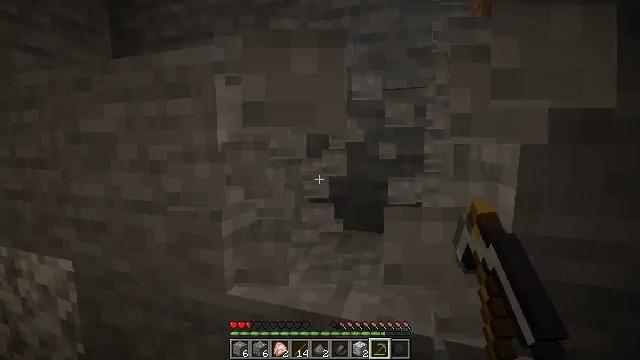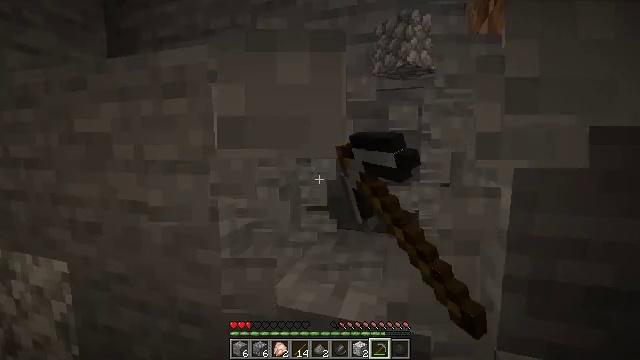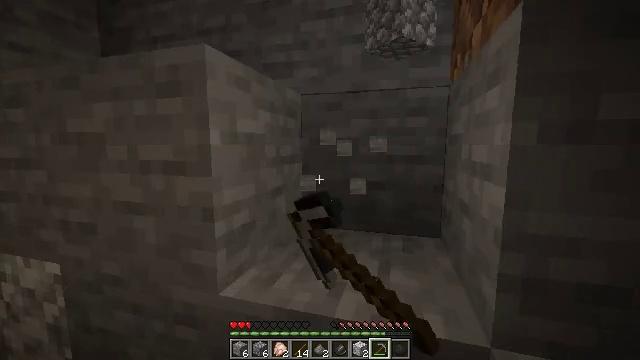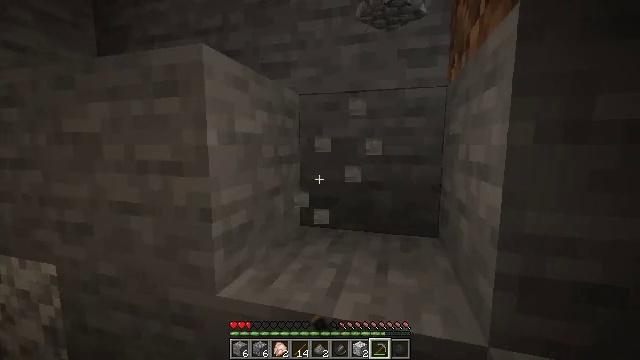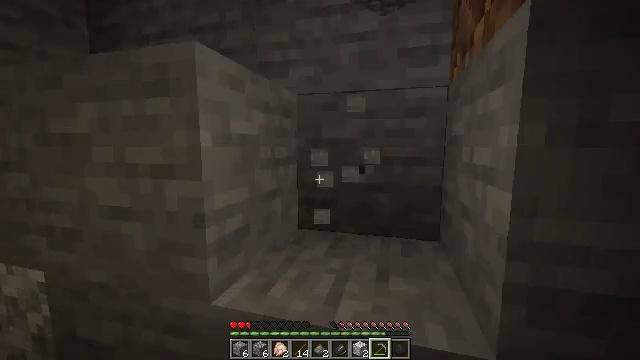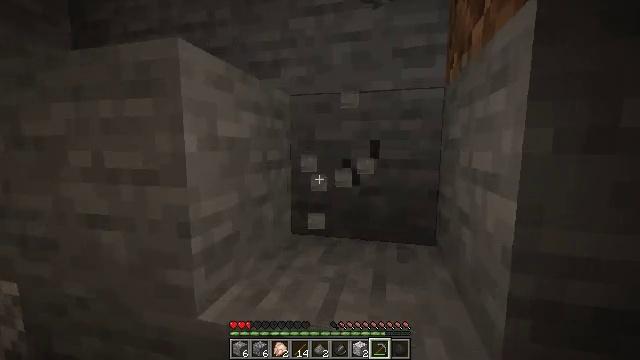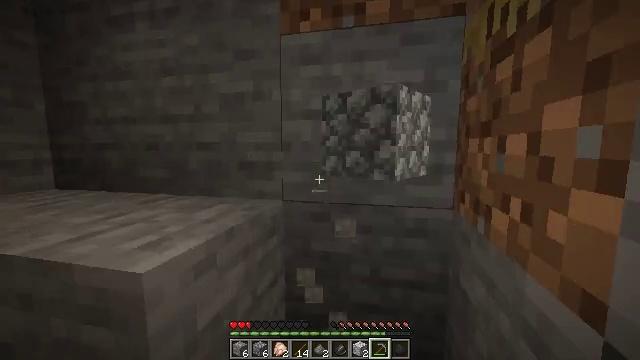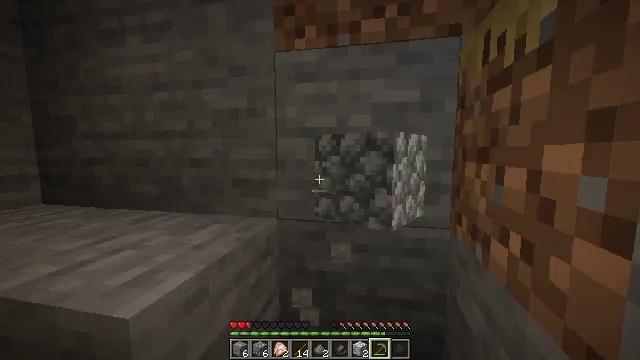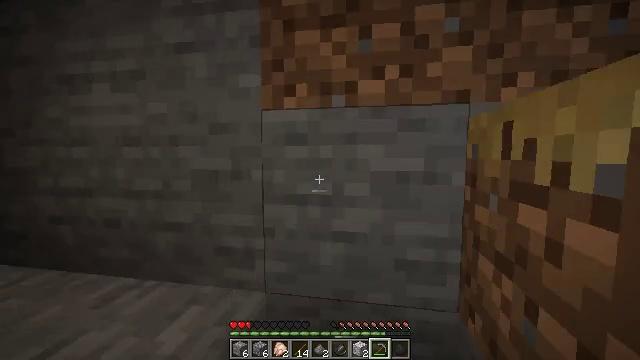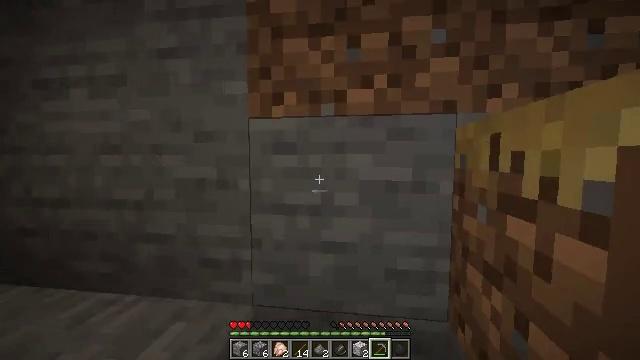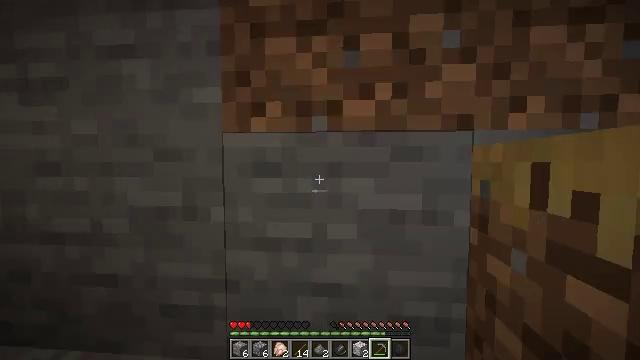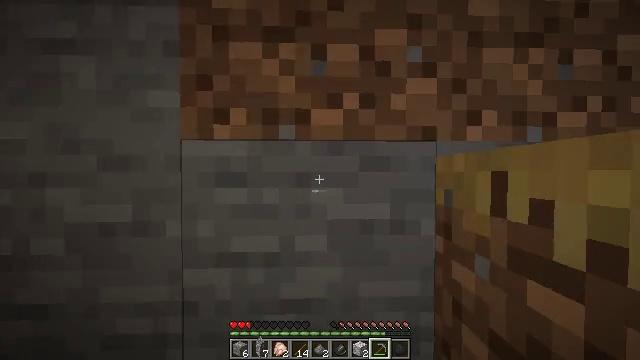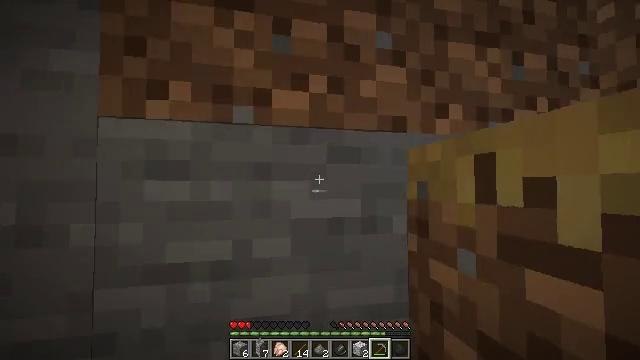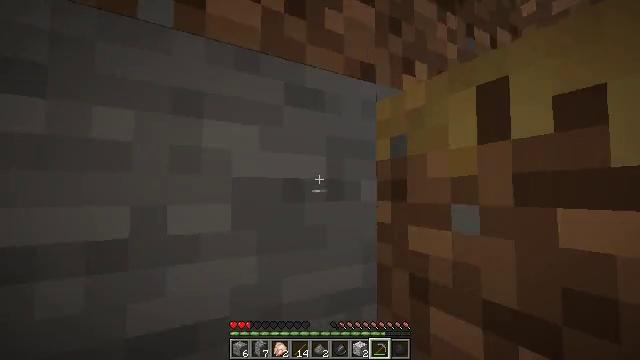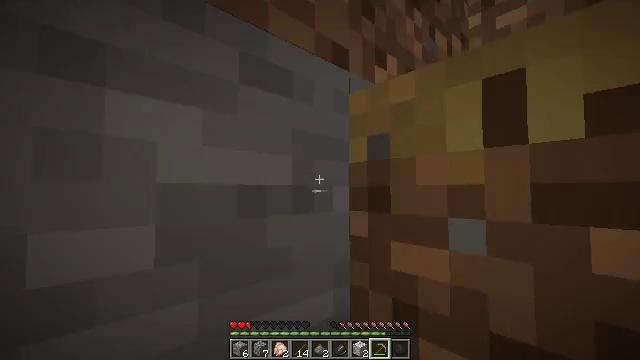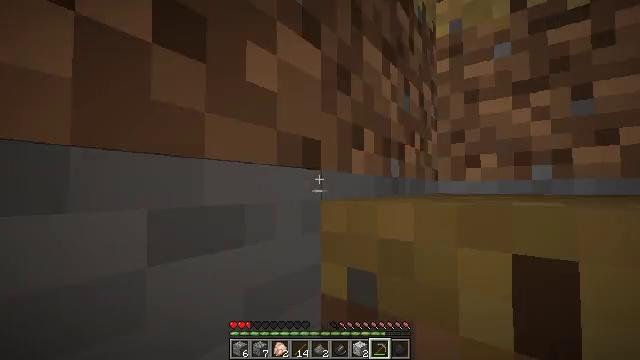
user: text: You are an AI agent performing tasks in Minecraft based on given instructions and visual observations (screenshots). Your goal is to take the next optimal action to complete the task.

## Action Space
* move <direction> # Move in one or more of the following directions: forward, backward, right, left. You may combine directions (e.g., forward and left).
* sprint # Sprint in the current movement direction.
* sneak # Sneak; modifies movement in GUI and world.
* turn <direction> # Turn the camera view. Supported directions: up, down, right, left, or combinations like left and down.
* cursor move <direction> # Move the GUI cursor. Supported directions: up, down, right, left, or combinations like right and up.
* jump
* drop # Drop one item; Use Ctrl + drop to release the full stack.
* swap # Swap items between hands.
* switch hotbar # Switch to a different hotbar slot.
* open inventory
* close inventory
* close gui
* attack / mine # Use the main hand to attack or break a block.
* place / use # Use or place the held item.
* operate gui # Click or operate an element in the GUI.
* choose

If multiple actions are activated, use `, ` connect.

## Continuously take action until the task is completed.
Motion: motion action
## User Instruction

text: Attack the grass path to restore it to dirt.
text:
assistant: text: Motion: attack / mine
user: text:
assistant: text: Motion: attack / mine
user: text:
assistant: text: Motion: attack / mine
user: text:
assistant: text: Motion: move forward, attack / mine
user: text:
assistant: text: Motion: move forward, turn right, attack / mine, jump
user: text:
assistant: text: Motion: move forward, jump
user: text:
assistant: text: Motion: move forward, turn right, jump
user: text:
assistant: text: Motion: move forward, turn right, jump
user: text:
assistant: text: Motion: move forward, turn right, jump
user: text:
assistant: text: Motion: move forward, turn right and up, jump
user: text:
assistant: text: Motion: move forward, turn right and up, jump
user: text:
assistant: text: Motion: move forward, turn right and up, jump
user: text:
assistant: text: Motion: move forward, turn right and up, jump
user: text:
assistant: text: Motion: move forward, turn right, jump
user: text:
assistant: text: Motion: move forward, turn right, attack / mine, jump
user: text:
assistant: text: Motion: turn right and down, attack / mine
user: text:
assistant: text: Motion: turn right and down, attack / mine
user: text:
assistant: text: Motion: turn right and down, attack / mine
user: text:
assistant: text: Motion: turn right, attack / mine
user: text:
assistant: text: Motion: attack / mine
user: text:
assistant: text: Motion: turn right and down, attack / mine
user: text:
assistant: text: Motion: turn right and down, attack / mine
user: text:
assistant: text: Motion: turn right and down, attack / mine
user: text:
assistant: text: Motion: turn right and down, attack / mine
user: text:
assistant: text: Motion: turn right and down, attack / mine
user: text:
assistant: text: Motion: turn right and down, attack / mine
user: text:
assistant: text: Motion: attack / mine
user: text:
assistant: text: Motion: attack / mine
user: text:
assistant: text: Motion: attack / mine
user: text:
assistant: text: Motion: attack / mine